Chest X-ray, AP view. Patient: 45 years old, sex M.
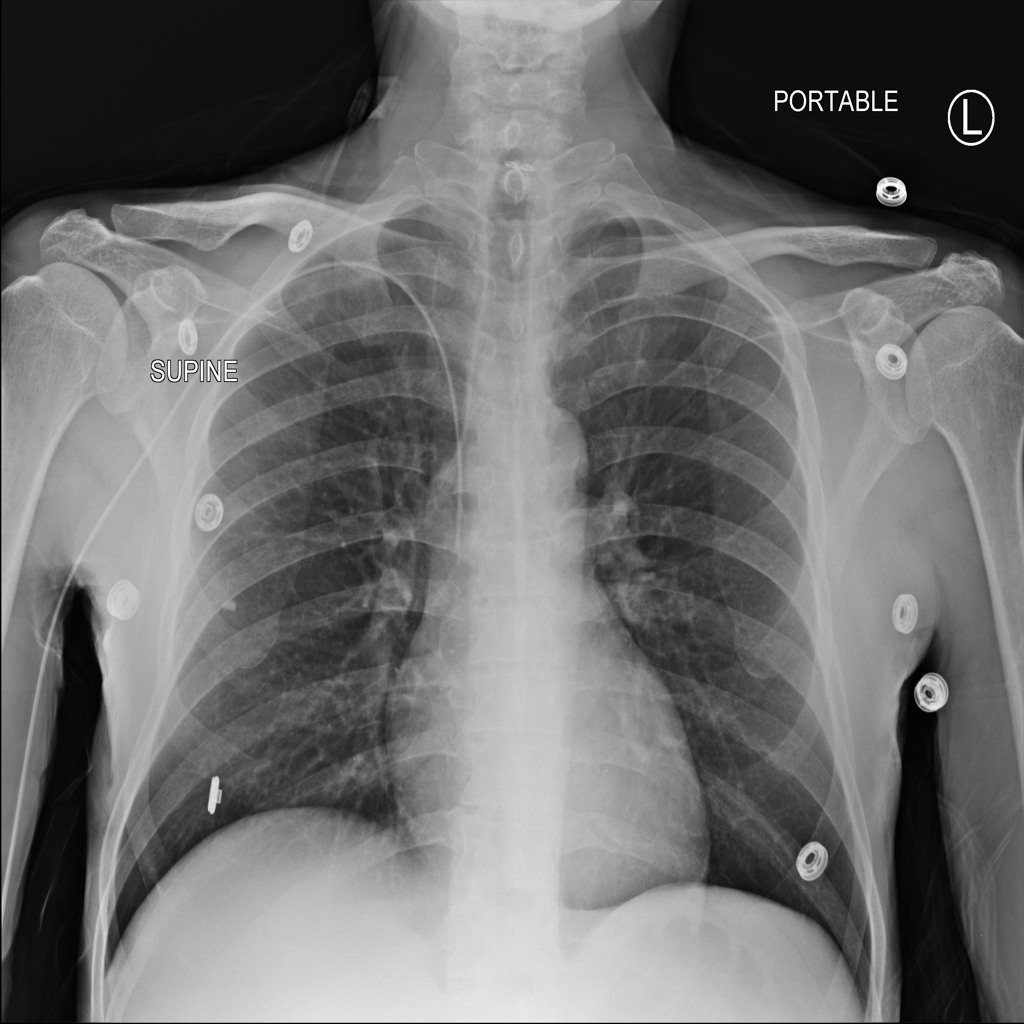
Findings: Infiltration